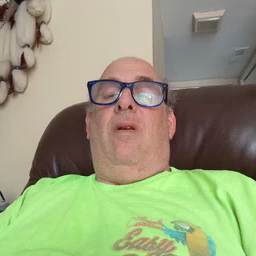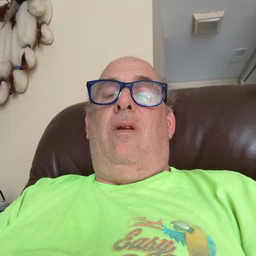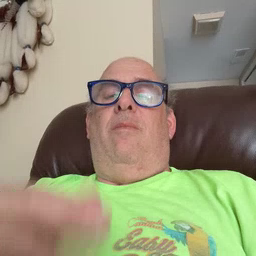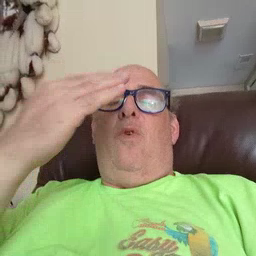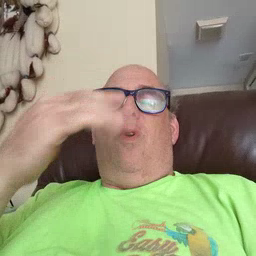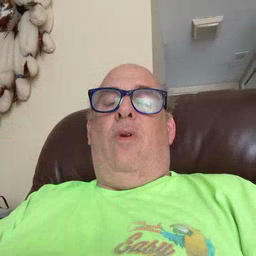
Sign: morning